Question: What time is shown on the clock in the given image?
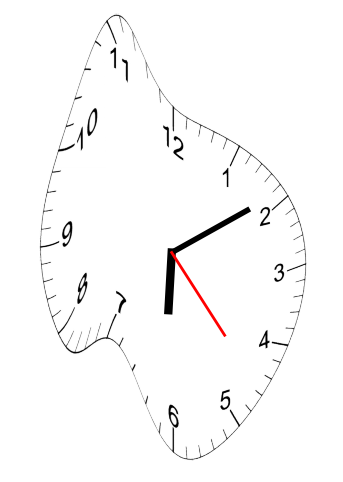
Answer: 06:09:23